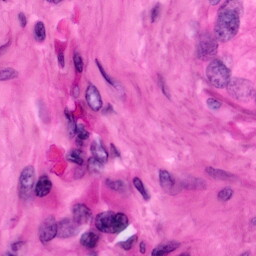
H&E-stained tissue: Pancreatic